Question: I like to connect an MS SQL database on (Linux)Centos with Codeigniter. Just installed the Centos Linux. Apache/ftp works.
But know i want to connect to an internal SQL server in my Linux machine trough Codeigniter.
I already installed with Yum mssql-php but when i trying to connect in Codeigniter it says "Unable to connect to your database server using the provided settings.".
My question is what i need to do on my Centos machine to connect my Codeigniter PHP with an internal SQL 2008 database?
My Codeigniter setting are:
'''
$db['default']['hostname'] = '***\***,1433';
$db['default']['username'] = '***';
$db['default']['password'] = '***';
$db['default']['database'] = '**';
$db['default']['dbdriver'] = 'mssql';
$db['default']['dbprefix'] = '';
$db['default']['pconnect'] = TRUE;
$db['default']['db_debug'] = TRUE;
$db['default']['cache_on'] = FALSE;
$db['default']['cachedir'] = '';
$db['default']['char_set'] = 'utf8';
$db['default']['dbcollat'] = 'utf8_general_ci';
$db['default']['swap_pre'] = '';
$db['default']['autoinit'] = TRUE;
$db['default']['stricton'] = FALSE;
'''
On an XAMPP Windows machine this setup works well bu using sqlsrv. But that is only
supported on a Windows machine..
-- Edit --
Screen of my PHPinfo shows this:

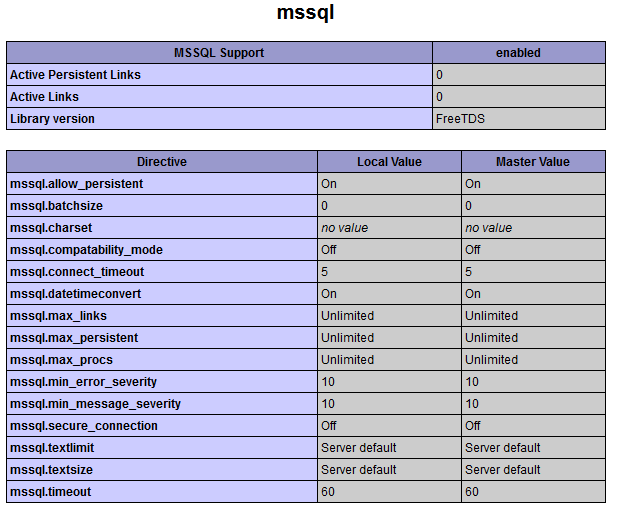
Answer: It is currently working for my by installing mssql at the Linux machine. Codeigniter has the following configuration:
'''
$db['sql']['dbdriver'] = 'mssql';
$db['sql']['dbprefix'] = '';
$db['sql']['pconnect'] = TRUE;
$db['sql']['db_debug'] = FALSE;
$db['sql']['cache_on'] = FALSE;
$db['sql']['cachedir'] = '';
$db['sql']['char_set'] = 'utf8';
$db['sql']['dbcollat'] = 'utf8_general_ci';
$db['sql']['swap_pre'] = '';
$db['sql']['autoinit'] = TRUE;
$db['sql']['stricton'] = FALSE;
'''

It is important to configure the connection on the Linux machine in the FreetDS config. After that you will see in the phpinfo that there is an Active connection an Codeigniter can connect with the SQL database.